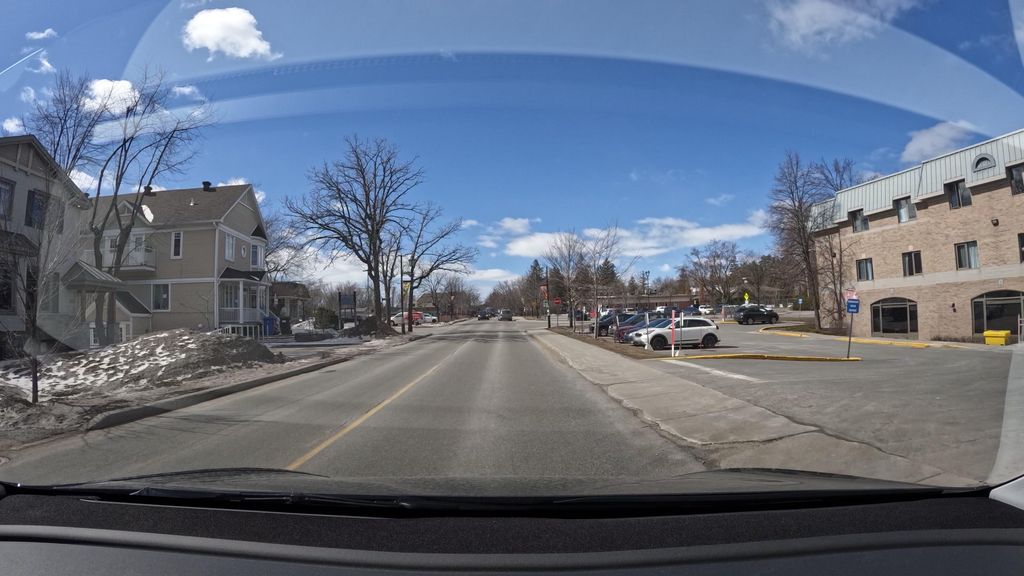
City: montreal